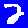
Digit: 2